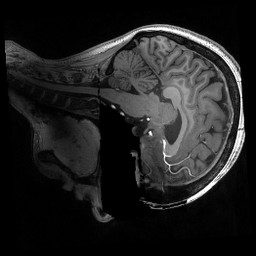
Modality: T1w
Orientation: sagittal
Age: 19
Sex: female
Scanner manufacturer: siemens
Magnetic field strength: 6.98 T
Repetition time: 2.53 s
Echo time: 0.00176 s